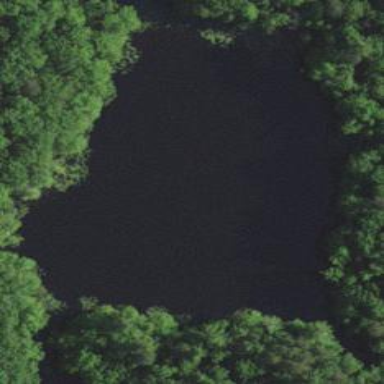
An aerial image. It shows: Pond surrounded by natural water.